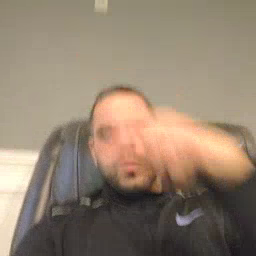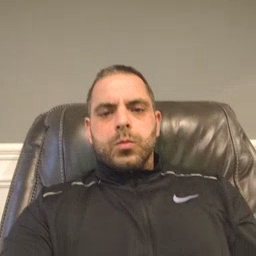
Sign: stairs